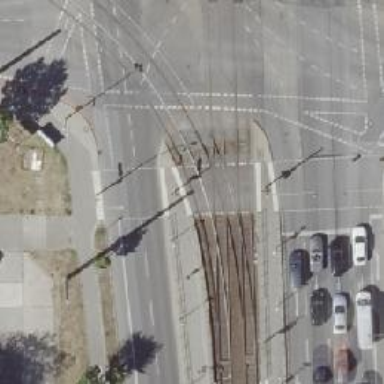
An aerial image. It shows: Tram crossing with traffic signals.